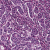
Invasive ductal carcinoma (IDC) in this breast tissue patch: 1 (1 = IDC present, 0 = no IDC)